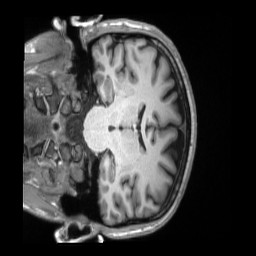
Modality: T1w
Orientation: coronal
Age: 29
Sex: male
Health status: ill
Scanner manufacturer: siemens
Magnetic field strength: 3 T
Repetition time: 2.2 s
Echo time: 0.00157 s